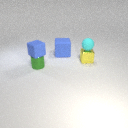
small green metal cylinder to the left of large blue rubber cube